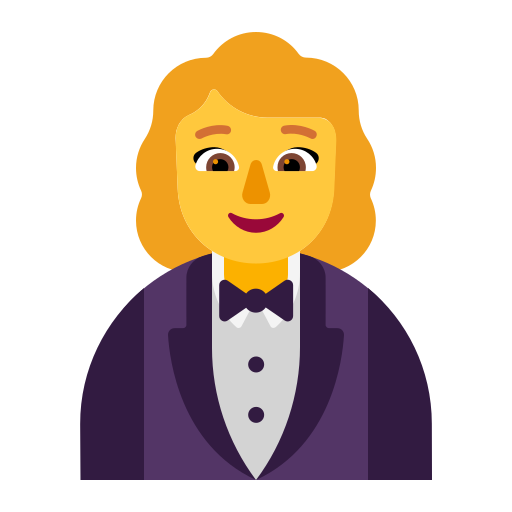
woman in tuxedo flat default